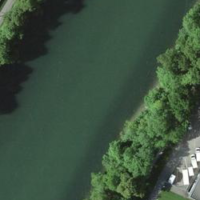
EUNIS habitat code: 15
Species observed at this site:
Campanula trachelium